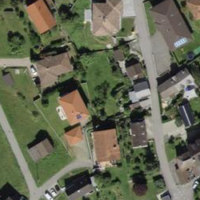
EUNIS habitat code: 55
Species observed at this site:
Monticola solitarius